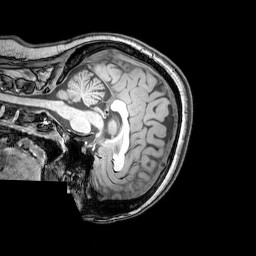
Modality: T1w
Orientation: sagittal
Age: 25
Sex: female
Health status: healthy
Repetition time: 0.081 s
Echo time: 0.037 s